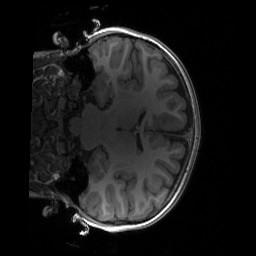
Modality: T1w
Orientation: coronal
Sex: female
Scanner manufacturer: siemens
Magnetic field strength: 3 T
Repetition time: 1.9 s
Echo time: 0.00243 s